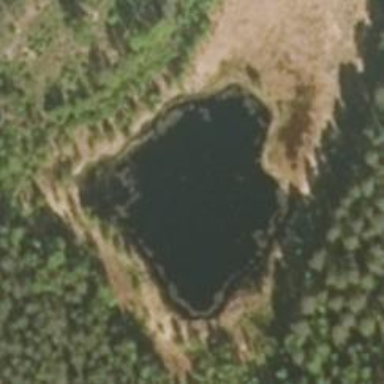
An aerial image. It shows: Pond with natural water.